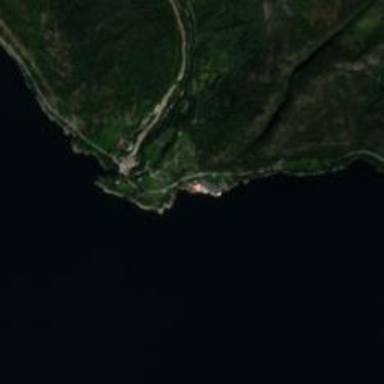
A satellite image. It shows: Quay located along the coastline.